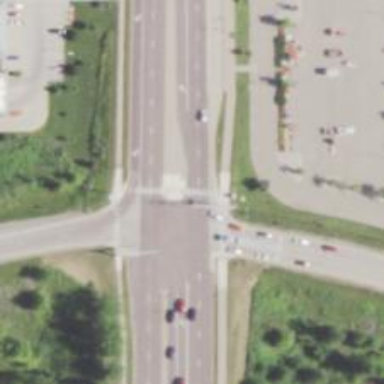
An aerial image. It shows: Marked crossing on asphalt cycleway road.